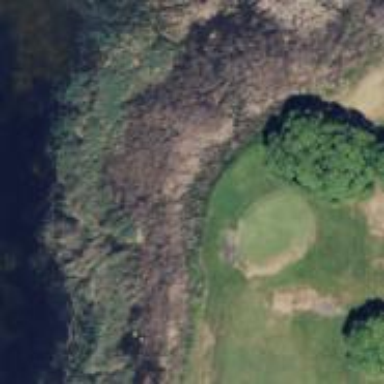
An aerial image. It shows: Water hazard in golf course. The hazard is natural water feature.